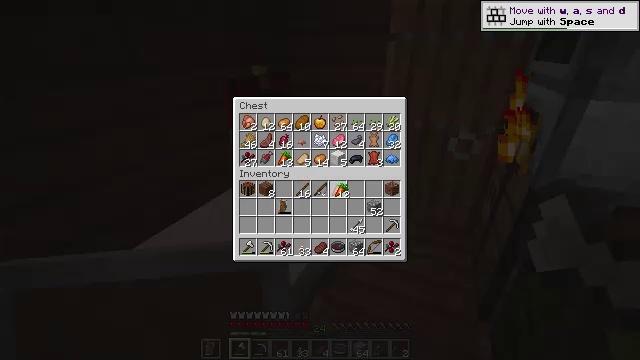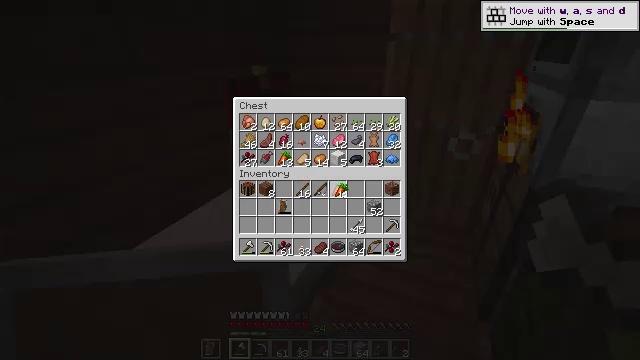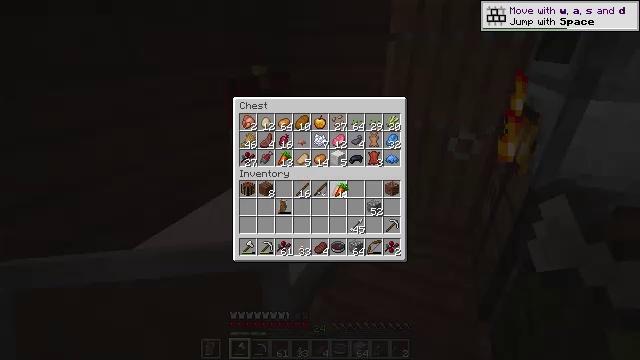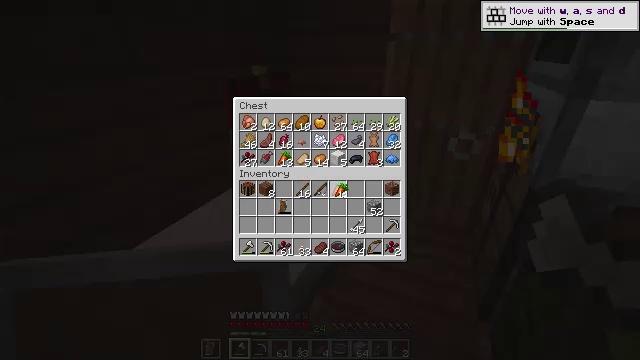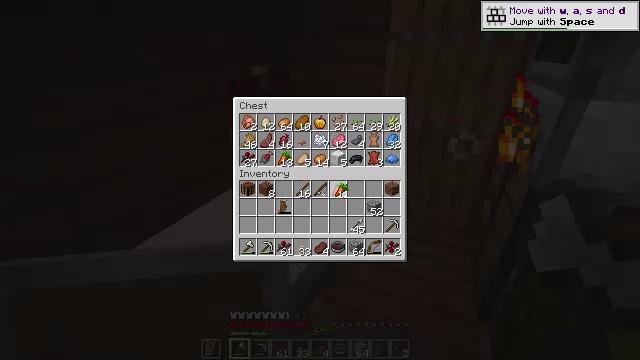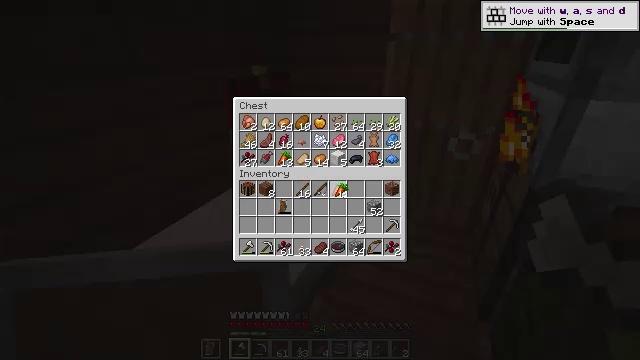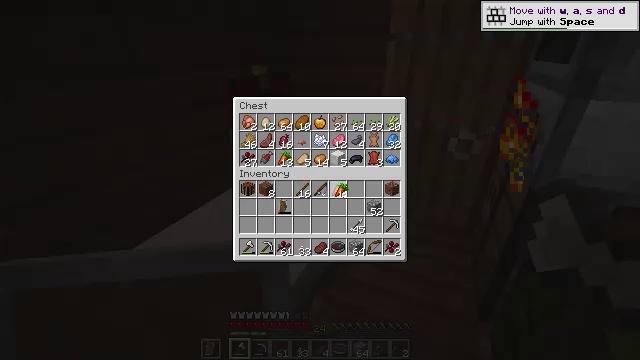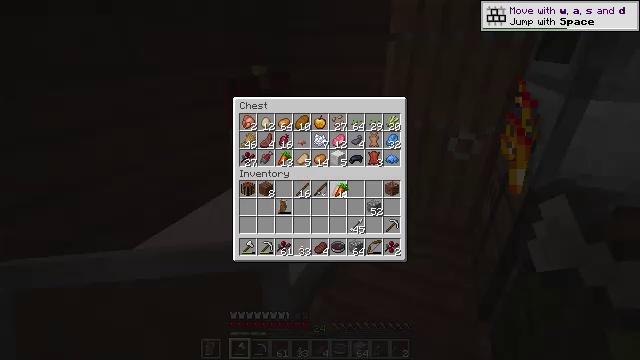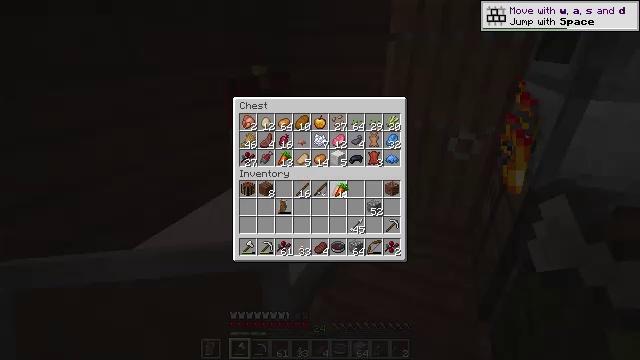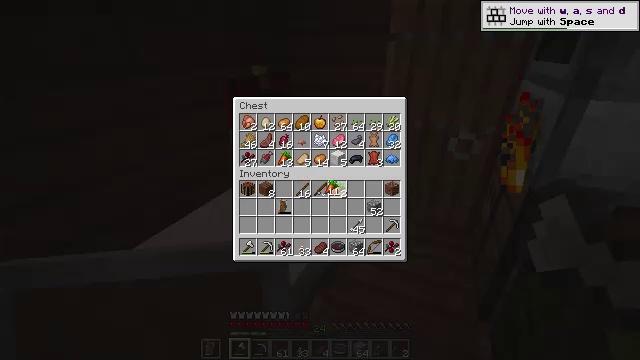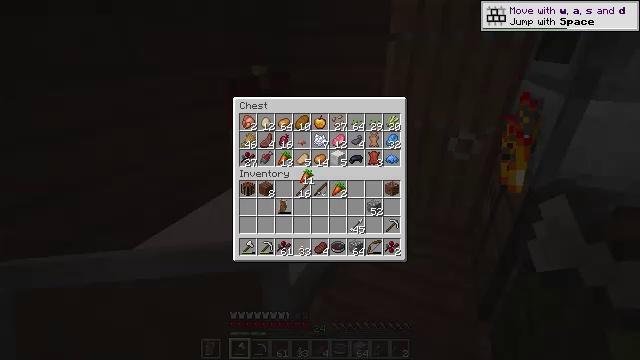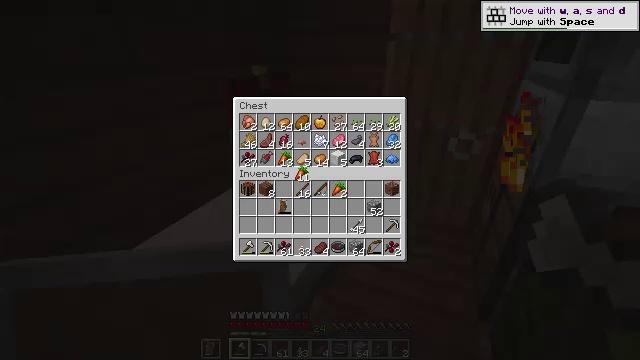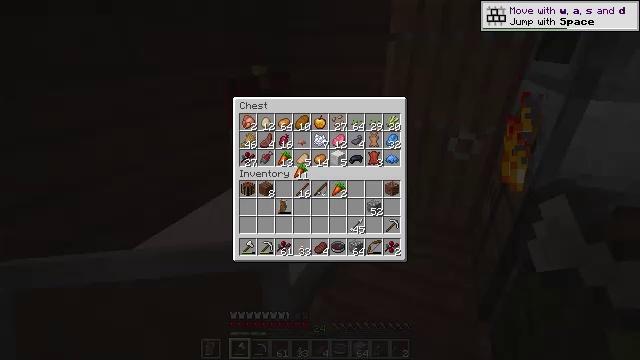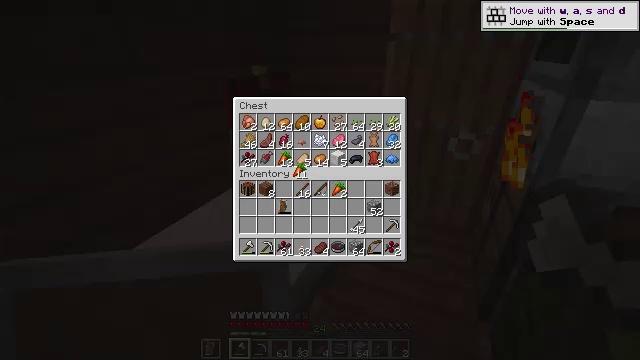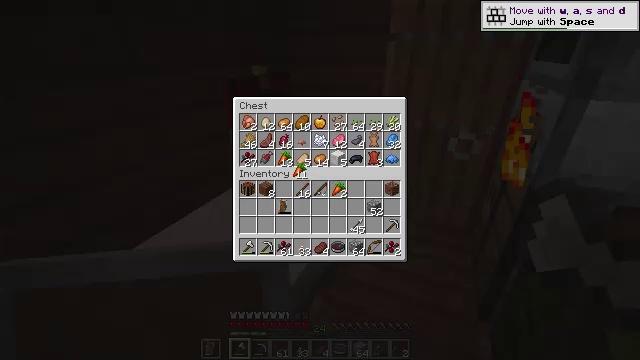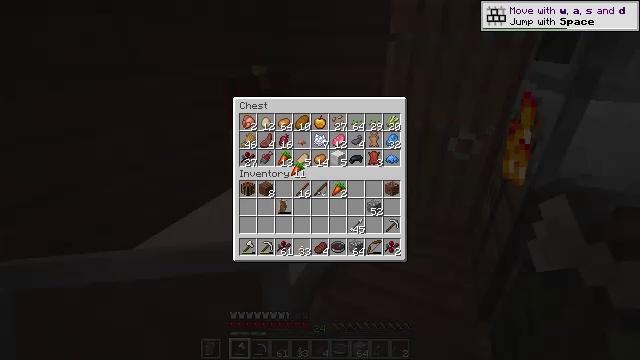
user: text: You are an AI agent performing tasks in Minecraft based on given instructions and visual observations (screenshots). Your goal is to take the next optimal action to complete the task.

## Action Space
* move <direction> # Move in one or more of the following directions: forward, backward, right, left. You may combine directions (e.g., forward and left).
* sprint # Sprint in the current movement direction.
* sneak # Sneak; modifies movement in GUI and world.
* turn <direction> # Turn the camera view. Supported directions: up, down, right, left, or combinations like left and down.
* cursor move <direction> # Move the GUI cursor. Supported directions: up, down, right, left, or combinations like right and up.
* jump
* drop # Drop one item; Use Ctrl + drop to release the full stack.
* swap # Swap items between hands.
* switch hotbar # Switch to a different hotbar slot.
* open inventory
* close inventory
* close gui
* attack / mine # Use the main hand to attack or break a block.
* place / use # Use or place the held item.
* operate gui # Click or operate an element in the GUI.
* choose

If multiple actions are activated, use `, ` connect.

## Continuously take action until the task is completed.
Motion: motion action
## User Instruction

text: Open the crafting table and craft a carrot on a stick.
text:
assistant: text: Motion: no_op
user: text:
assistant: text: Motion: no_op
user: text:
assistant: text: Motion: no_op
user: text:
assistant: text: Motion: no_op
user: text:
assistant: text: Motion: no_op
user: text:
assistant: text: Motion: no_op
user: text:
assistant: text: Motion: no_op
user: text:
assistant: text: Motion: no_op
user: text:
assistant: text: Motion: cursor move left
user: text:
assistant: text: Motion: cursor move left and up
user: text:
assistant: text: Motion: no_op
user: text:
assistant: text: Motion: no_op
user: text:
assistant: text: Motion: no_op
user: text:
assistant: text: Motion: no_op
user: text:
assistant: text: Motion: no_op
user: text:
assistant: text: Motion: no_op
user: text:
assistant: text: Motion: no_op
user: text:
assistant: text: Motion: no_op
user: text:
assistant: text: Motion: no_op
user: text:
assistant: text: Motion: no_op
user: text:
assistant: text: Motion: operate gui
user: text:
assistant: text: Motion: operate gui
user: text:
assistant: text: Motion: operate gui
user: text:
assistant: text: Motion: no_op
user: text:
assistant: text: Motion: no_op
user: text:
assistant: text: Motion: no_op
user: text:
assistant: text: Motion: no_op
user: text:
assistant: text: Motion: no_op
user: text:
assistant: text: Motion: no_op
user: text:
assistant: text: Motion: no_op